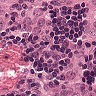
Metastatic tissue present: yes